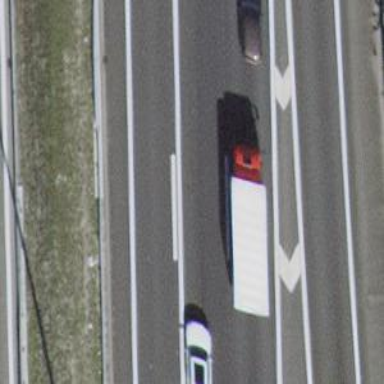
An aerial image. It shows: Asphalt motorway.